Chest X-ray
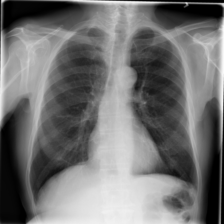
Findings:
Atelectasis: negative
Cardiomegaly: negative
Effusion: negative
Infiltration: positive
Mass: negative
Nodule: negative
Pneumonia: negative
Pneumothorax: negative
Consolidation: negative
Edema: negative
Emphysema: negative
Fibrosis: negative
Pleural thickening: negative
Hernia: negative